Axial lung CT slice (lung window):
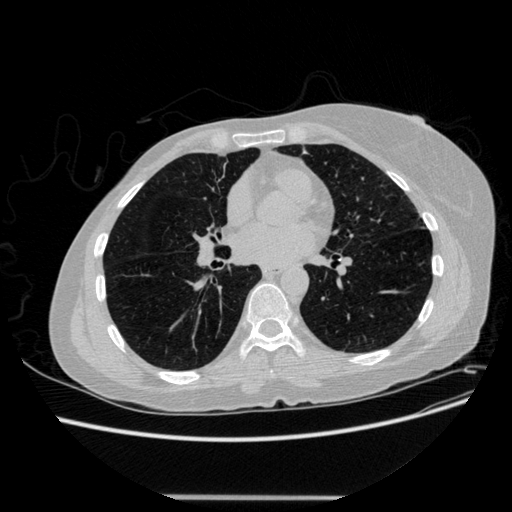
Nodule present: no